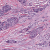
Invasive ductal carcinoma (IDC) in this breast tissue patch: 1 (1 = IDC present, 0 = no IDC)